Question: I am working on a MERN stack project for a proof-of-concept and am creating a wall where I can add posts from a form. The form accepts name, tags, title, and a message along with an image. Upon clicking submit, Axios gives me a 404 error in the console.
For example, trying to POST this data (using a mongoose schema):
'{creator: 'asdfasddd', title: 'asdfasd', message: 'asdffdd', tags: 'dddd', selectedFile: 'data:image/png;base64,iVBORw0KGgoAAAANSUhEUgAAA0gA...AAAAAAAAAAAAAAAAAYI+9AisfoxArdwtiAAAAAElFTkSuQmCC'}'
And I receive this error message:
'''
{message: 'Request failed with status code 404', name: 'AxiosError', code:
'ERR_BAD_REQUEST', config: {...}, request: XMLHttpRequest, ...}
'''
This is the AxiosError expanded only once, I can expand the error further if that would help, I've looked through it an found nothing in particular that seems helpful.
[
If somebody could tell me why I am getting this error besides the fact that I am timing out and what would cause me to that would be helpful. One note to help is that I receive some interaction to my DB just no data (of course). My POST functions are here if that helps as well, but I don't believe that is wrong either. If I need to post my the code to my component itself let me know.
'''
import * as api from '../api';
// Action Creators
export const getPosts = () => async (dispatch) => {
try {
const { data } = await api.fetchPosts();
dispatch( {type: 'FETCH_ALL', payload: data });
} catch (error) {
console.log(error.message);
}
}
export const createPost = (post) => async (dispatch) => {
try {
const {data } = await api.createPost(post);
dispatch({type: 'CREATE', payload: data});
} catch (error) {
console.log(post);
console.log(error.toString());
console.log(error);
}
}
'''
Code for POSTS for the back end in my controllers folder.
'''
import PostMessage from '../models/postMessage.js';
export const getPosts = async (req, res) => {
try {
const postMessages = await PostMessage.find();
console.log(postMessages);
res.status(200).json(postMessages);
} catch (error) {
res.status(404).json({ message: error.message});
}
}
export const createPost = async (req, res) => {
const post = req.body;
const newPost = new PostMessage(post);
try {
await newPost.save();
res.status(201).json(newPost);
} catch (error) {
res.status(409).json({ message:error.message});
}
}
'''
Within api folder:
'''
import axios from 'axios';
const url = 'http://localhost:5000/posts';
//const port = process.env.PORT;
//const url = 'http://localhost:3000/posts';
export const fetchPosts = () => axios.get(url);
export const createPost = (newPost) => axios.post(url, newPost);
'''
How the data is routed server-side:
'''
import express from 'express';
import { getPosts, createPost } from '../controllers/posts.js';
const router = express.Router();
//http://localhost:5000/posts
router.get('/', getPosts);
router.get('/', createPost);
export default router;
'''
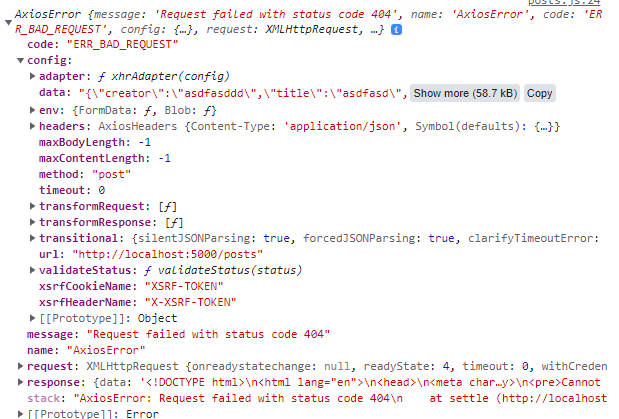
Answer: In your file, you are missing the 'POST' method
'''
router.post('/', createPost);
'''
In your file, it should be
'''
app.use("/posts", postRouter)
'''